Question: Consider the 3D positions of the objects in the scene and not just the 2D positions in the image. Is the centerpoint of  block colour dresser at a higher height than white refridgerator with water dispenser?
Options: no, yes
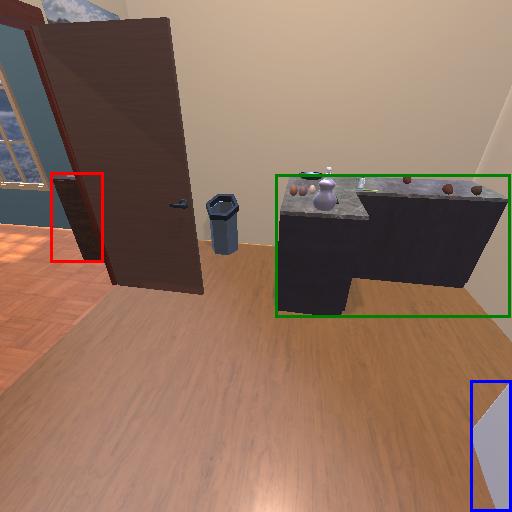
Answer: no